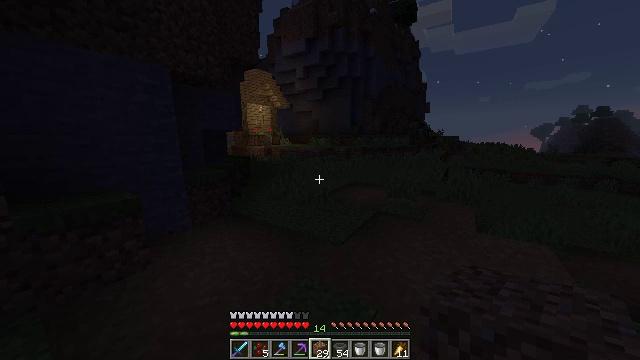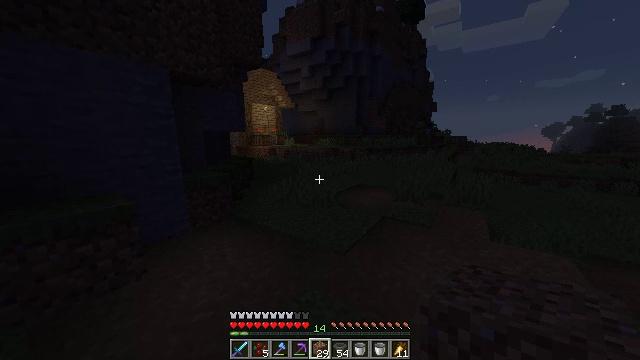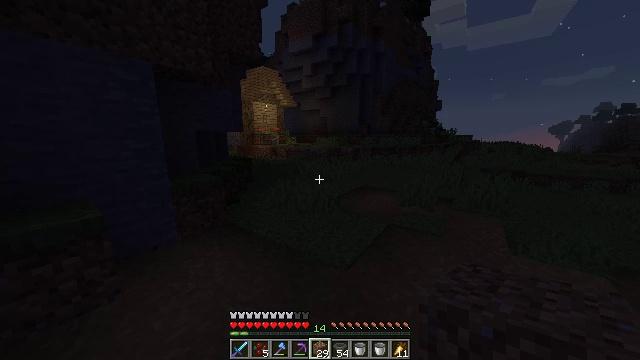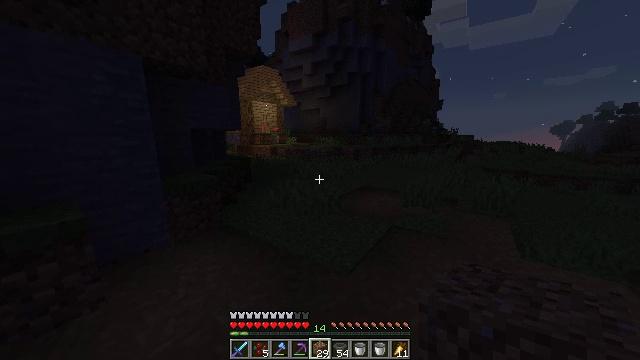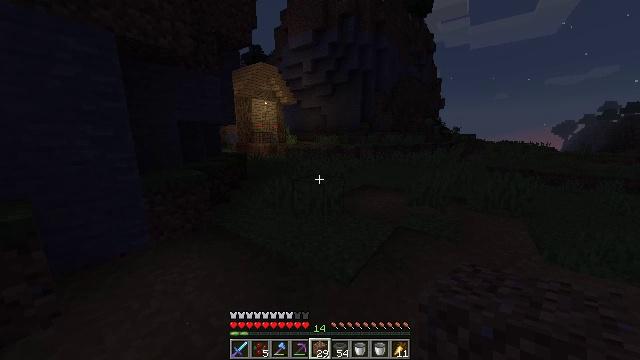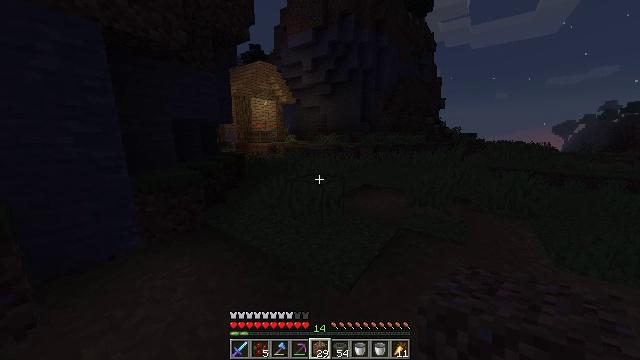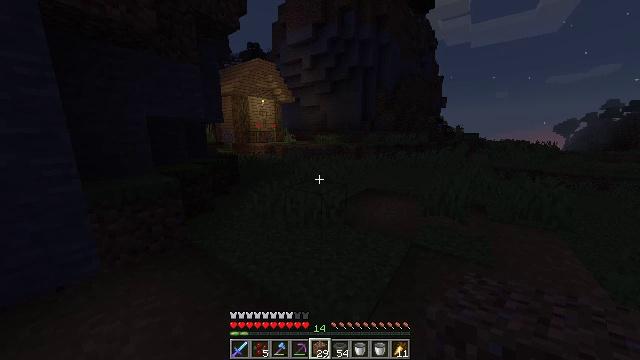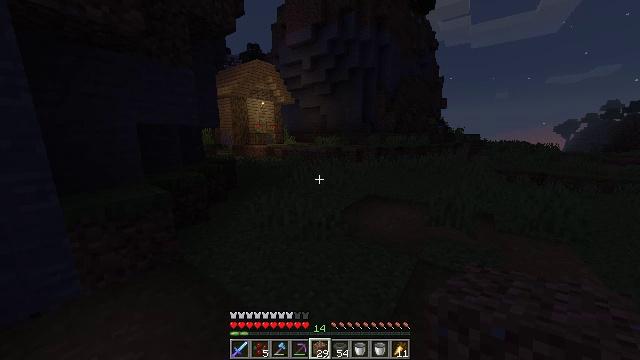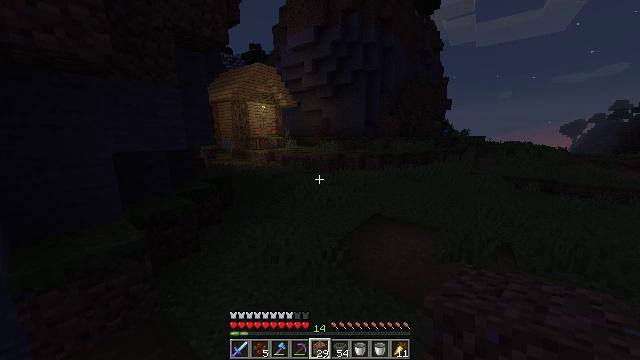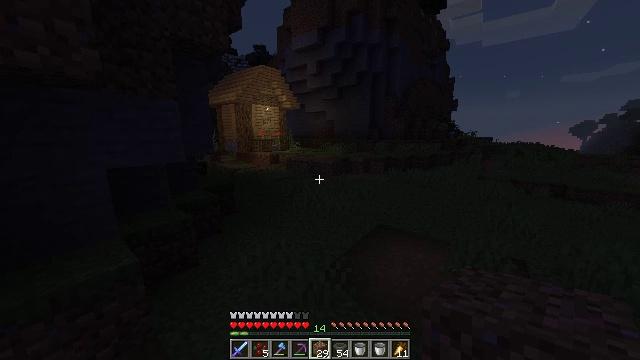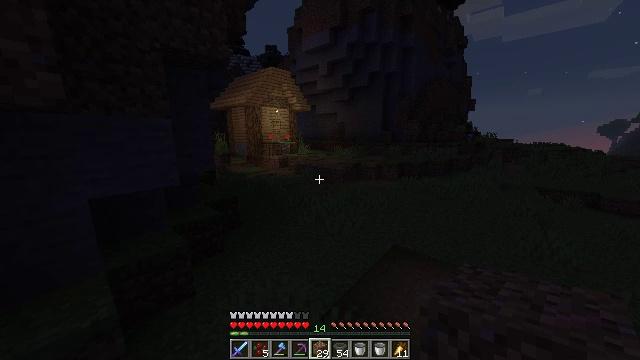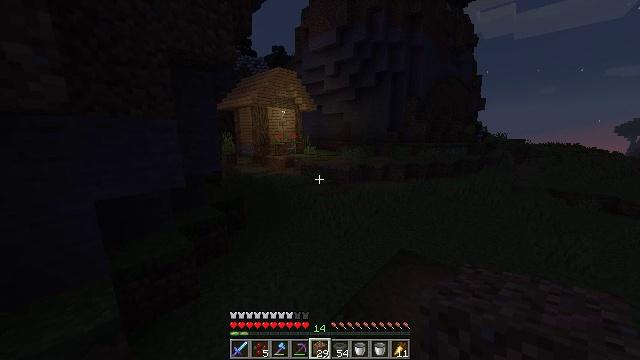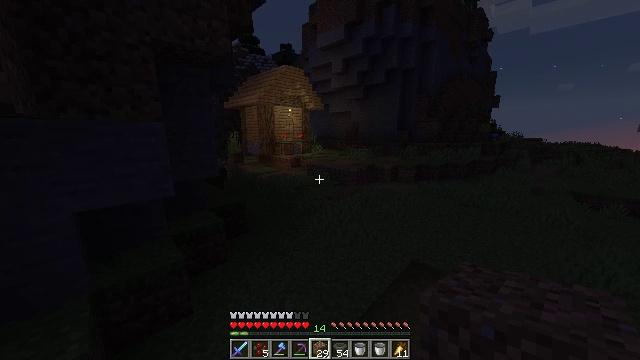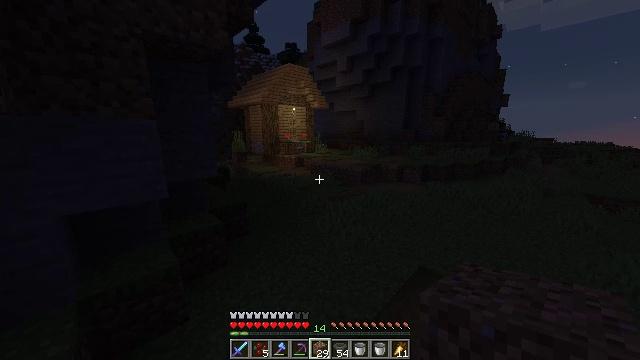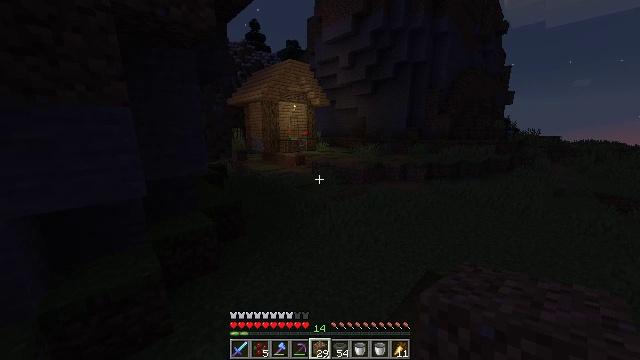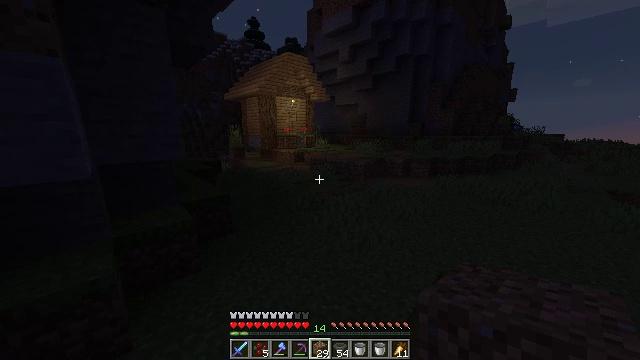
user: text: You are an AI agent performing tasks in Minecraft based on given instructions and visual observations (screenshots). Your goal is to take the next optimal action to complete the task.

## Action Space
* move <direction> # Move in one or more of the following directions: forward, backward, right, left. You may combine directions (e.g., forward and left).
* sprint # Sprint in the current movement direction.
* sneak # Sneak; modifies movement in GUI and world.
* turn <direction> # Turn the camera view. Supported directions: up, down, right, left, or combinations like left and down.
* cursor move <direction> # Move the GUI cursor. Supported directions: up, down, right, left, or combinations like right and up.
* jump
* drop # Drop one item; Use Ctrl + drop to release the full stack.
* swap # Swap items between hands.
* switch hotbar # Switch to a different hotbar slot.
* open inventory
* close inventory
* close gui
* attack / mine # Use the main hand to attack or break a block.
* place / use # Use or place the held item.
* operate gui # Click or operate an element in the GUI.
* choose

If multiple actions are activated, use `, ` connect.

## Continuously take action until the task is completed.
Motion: motion action
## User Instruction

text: Remove the oak door from its frame.
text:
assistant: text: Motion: move forward, sprint, turn left, jump
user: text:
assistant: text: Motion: move forward, sprint, jump
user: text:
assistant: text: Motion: move forward, jump
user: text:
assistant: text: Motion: move forward, jump
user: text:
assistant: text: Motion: move forward, jump
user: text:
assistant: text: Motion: move forward, jump
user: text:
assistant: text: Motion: move forward, jump
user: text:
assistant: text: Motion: move forward, sprint, jump
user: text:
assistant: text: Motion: move forward, sprint, turn left, jump
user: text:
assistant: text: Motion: move forward, sprint, turn left, jump
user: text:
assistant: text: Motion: move forward, sprint, turn left, jump
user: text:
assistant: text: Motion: move forward, sprint, turn left, jump
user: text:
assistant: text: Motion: move forward, sprint, turn left, jump
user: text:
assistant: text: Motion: move forward, sprint, jump
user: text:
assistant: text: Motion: move forward, jump
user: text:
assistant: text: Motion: move forward, jump
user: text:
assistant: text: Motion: move forward, jump
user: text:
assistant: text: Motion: move forward, jump
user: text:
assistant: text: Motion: move forward, sprint, jump
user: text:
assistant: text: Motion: move forward, sprint, jump
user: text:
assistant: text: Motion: move forward, sprint, jump
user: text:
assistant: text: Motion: move forward, sprint, jump
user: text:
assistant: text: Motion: move forward, sprint, jump
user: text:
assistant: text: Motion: move forward, sprint, jump
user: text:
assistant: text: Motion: move forward, jump
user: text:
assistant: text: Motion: move forward, jump
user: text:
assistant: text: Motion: move forward, jump
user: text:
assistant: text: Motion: move forward, jump
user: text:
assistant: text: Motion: move forward, jump
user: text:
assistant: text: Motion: move forward, jump